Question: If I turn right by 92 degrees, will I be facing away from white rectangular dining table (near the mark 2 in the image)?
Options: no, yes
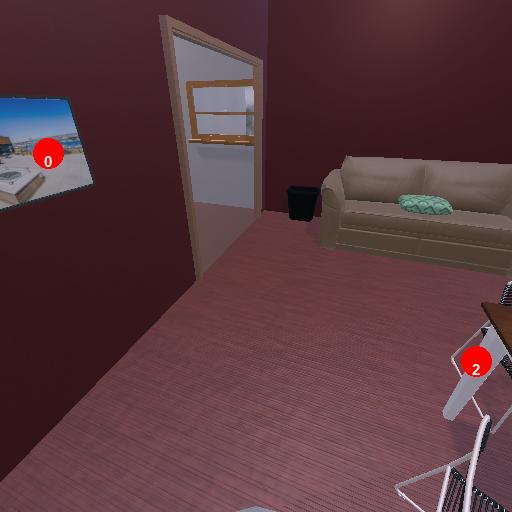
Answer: no